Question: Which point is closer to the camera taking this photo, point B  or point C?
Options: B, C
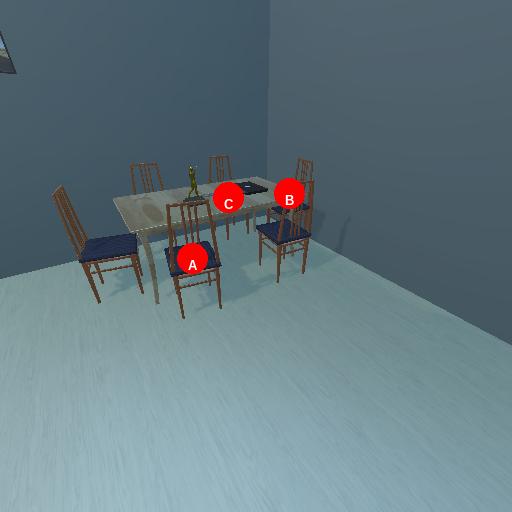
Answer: B